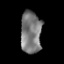
Tissue: prostate
Cell type: Epithelial cells
Senescence score: 0.2956
Nuclear area (px): 853
Mean DAPI intensity: 121.529